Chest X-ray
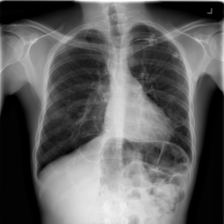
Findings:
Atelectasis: negative
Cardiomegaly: negative
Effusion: negative
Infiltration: negative
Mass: negative
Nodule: negative
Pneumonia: negative
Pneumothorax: positive
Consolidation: negative
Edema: negative
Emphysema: negative
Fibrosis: negative
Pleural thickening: negative
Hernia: negative